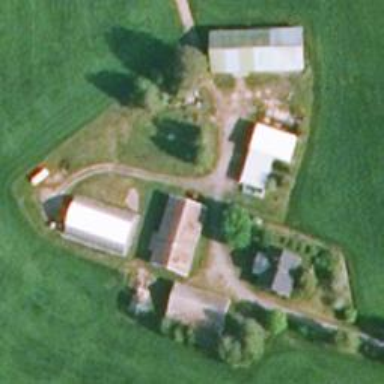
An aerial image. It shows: Farmyard area.